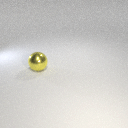
large yellow metal sphere